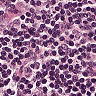
Metastatic tissue present: no